Field crop: maize
Growth stage: 2
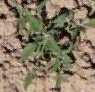
Species: atriplex